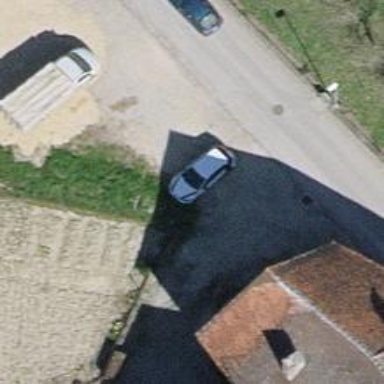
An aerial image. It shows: Farm shop.